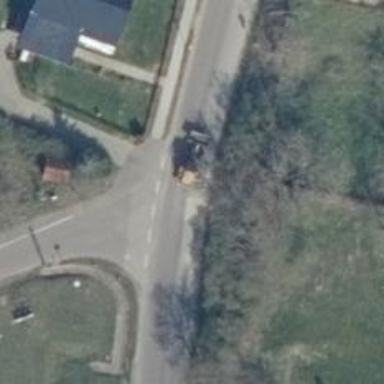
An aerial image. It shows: Secondary road with asphalt surface.